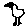
Label: bird